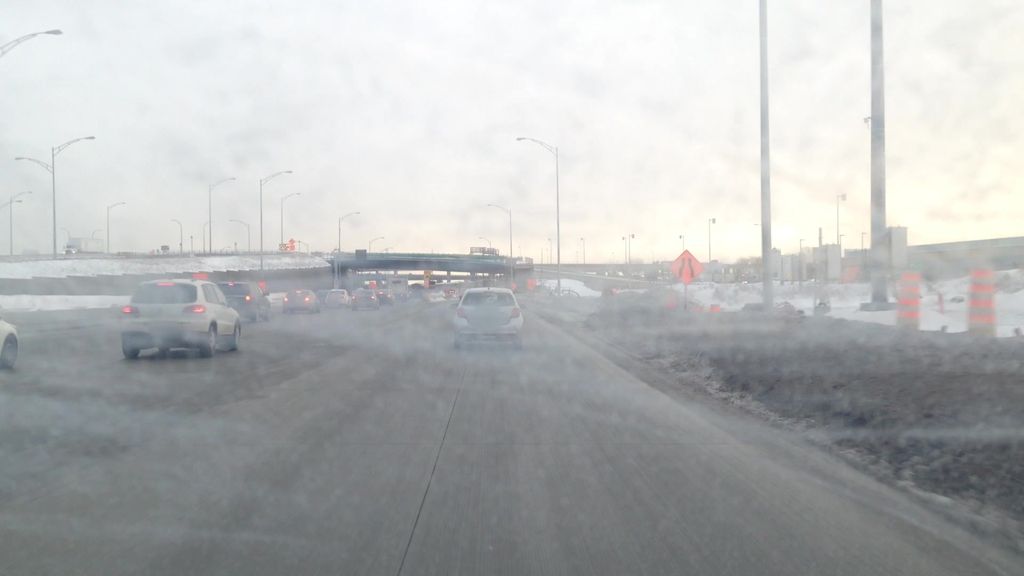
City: montreal